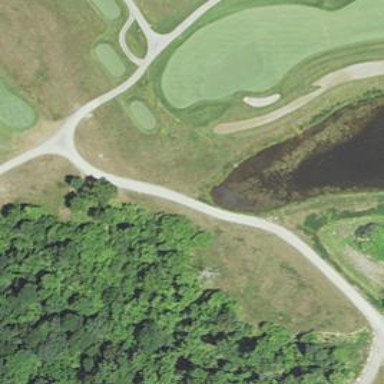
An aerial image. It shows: Service road designated as golf cart path.